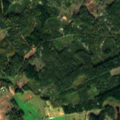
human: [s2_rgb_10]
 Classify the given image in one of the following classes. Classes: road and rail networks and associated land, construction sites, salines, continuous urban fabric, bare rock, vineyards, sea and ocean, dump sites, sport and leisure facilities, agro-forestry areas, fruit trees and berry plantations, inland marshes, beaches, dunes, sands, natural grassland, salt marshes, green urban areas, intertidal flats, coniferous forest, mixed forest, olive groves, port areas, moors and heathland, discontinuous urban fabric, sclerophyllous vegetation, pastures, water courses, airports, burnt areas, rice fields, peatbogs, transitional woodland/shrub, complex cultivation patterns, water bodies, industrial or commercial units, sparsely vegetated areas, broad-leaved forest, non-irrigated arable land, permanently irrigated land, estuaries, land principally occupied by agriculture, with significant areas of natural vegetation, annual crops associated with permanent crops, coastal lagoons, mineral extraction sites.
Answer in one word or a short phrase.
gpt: land principally occupied by agriculture, with significant areas of natural vegetation, coniferous forest, transitional woodland/shrub